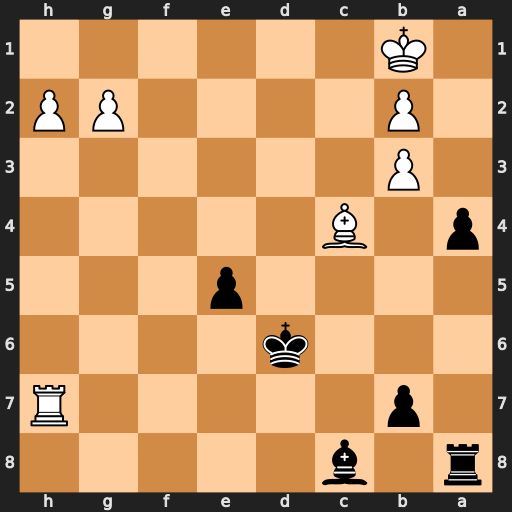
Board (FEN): r1b5/1p5R/3k4/4p3/p1B5/1P6/1P4PP/1K6
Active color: b
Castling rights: -
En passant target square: -
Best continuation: Bf5+ Kc1 Bxh7